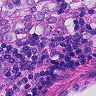
Metastatic tissue present: yes